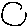
Label: circle